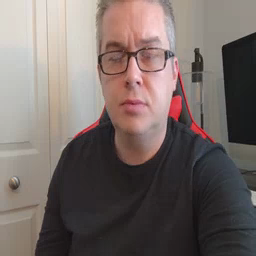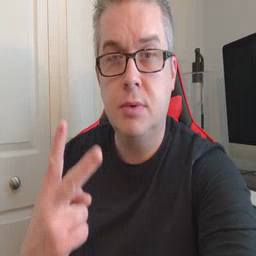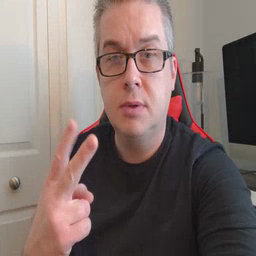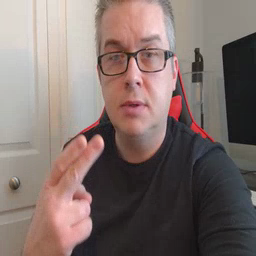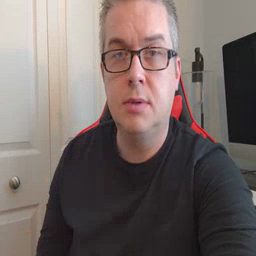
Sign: scissors